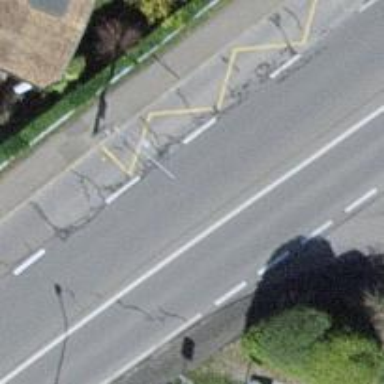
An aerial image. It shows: Bus stop for trolleybuses with designated stop position for public transport.